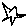
Label: star